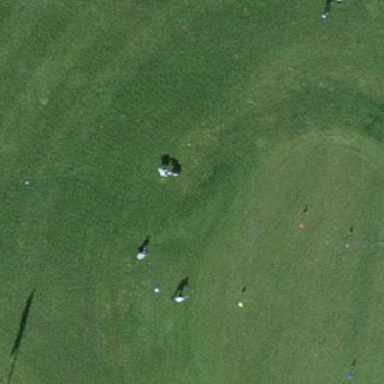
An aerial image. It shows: Golf green.